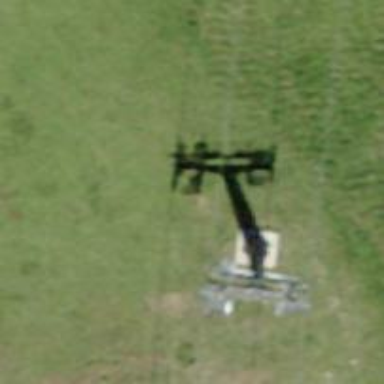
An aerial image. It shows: Chair lift.